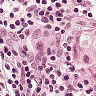
Metastatic tissue present: yes